Question: I have this R code code to generate the following barplot:
'''
d <- data.frame(case = c(1,2,3,4),
var=c('foo', 'foo', 'foo', 'foo','bar', 'bar', 'bar', 'bar'),
val=c(9,2,2,4,6,1,2,3))
d$var <- as.factor(d$var)
d$case <- as.factor(d$case)
ggplot(d, aes(x = case, y = val, fill = var)) + scale_x_discrete() + geom_bar(position="dodge")
'''

How can I sort the bars by the value of 'bar'?
Disclaimer: this might be a duplicate of <URL> but this was not answered, so...
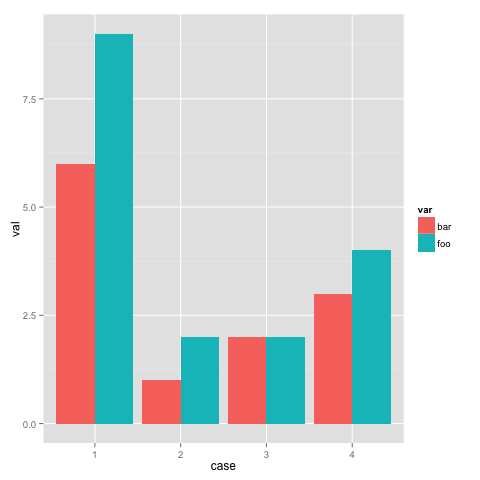
Answer: Use 'order' to get the columns ordered by values for 'bar' and replicate it in 'foo' as well. Then use this column for 'x'.
'''
d$case <- match(d$val[d$var == "bar"], sort(d$val[d$var == "bar"]))
d$case <- factor(d$case, levels=1:4)
# now use this:
ggplot(d, aes(x = case, y = val, fill = var)) +
geom_bar(position="dodge", stat="identity")
'''
(or equivalently)
'''
ggplot(d, aes( x= order, fill = var)) + geom_bar(aes(weights=val), position="dodge")
'''